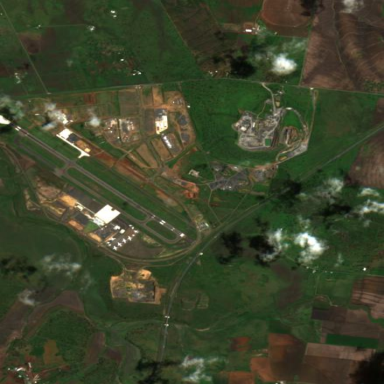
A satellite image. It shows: Public aerodrome or airport.